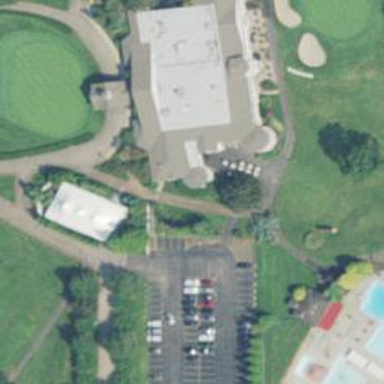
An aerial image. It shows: Path for both road and golf.